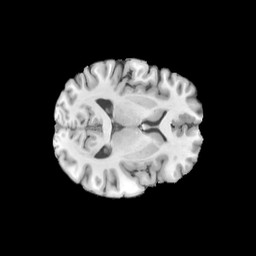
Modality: T1w
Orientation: axial